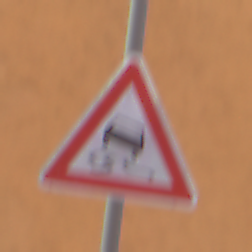
Verkehrszeichen: SchleuderOderRutschgefahr
Umgebung: Outdoor, Urban
Tageszeit: Midday
Wetter: Overcast
Licht: Natural
Jahreszeit: NotSpecified
Kontrast: LowContrast